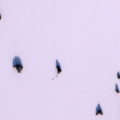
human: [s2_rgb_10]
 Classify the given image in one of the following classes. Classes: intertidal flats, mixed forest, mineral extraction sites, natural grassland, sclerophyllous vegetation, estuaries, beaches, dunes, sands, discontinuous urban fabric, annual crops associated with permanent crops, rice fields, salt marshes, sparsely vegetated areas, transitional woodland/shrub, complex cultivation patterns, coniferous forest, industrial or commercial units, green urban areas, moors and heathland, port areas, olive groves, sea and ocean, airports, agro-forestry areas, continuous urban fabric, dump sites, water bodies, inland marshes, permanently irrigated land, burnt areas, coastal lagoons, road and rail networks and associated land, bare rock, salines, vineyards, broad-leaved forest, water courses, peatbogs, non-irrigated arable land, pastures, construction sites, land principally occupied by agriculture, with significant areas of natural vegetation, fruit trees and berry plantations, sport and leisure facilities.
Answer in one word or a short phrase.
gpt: water bodies